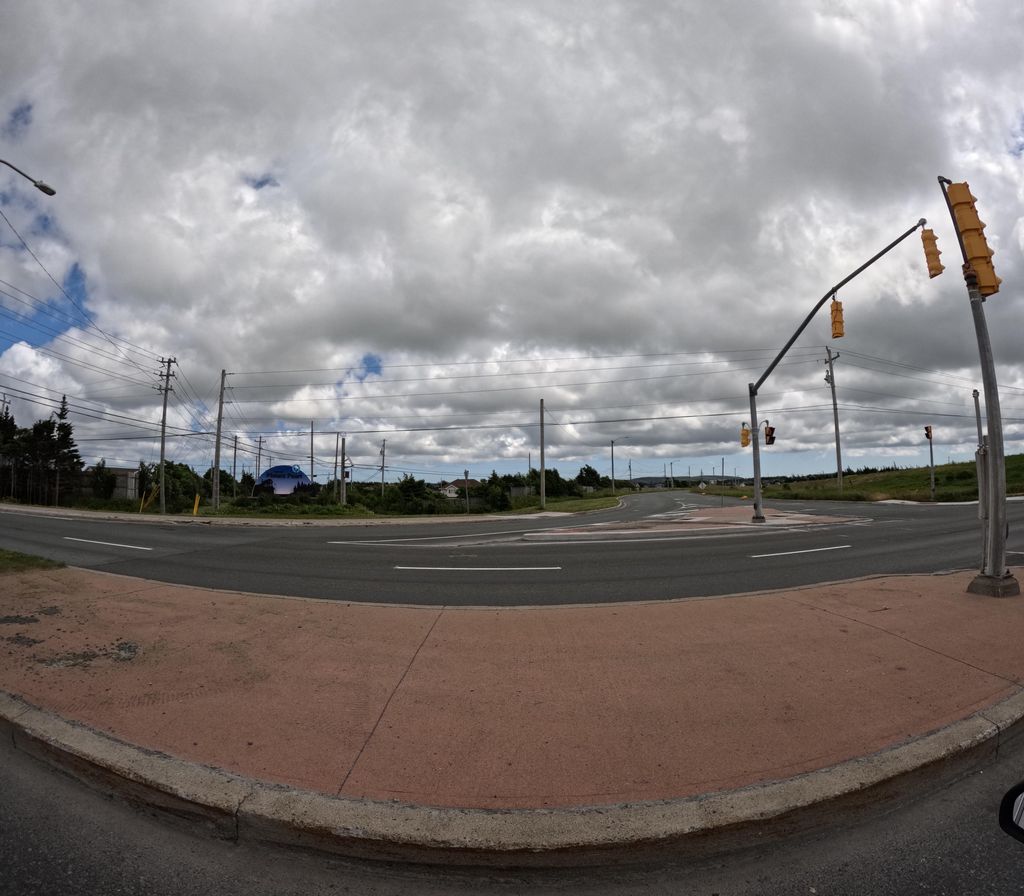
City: st_johns